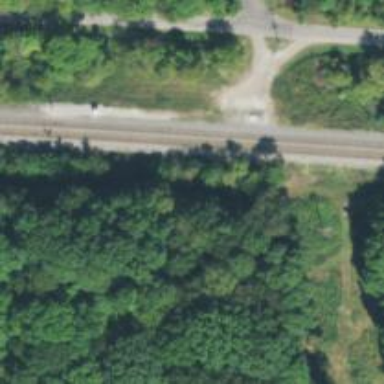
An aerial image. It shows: Railway crossover.